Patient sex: F
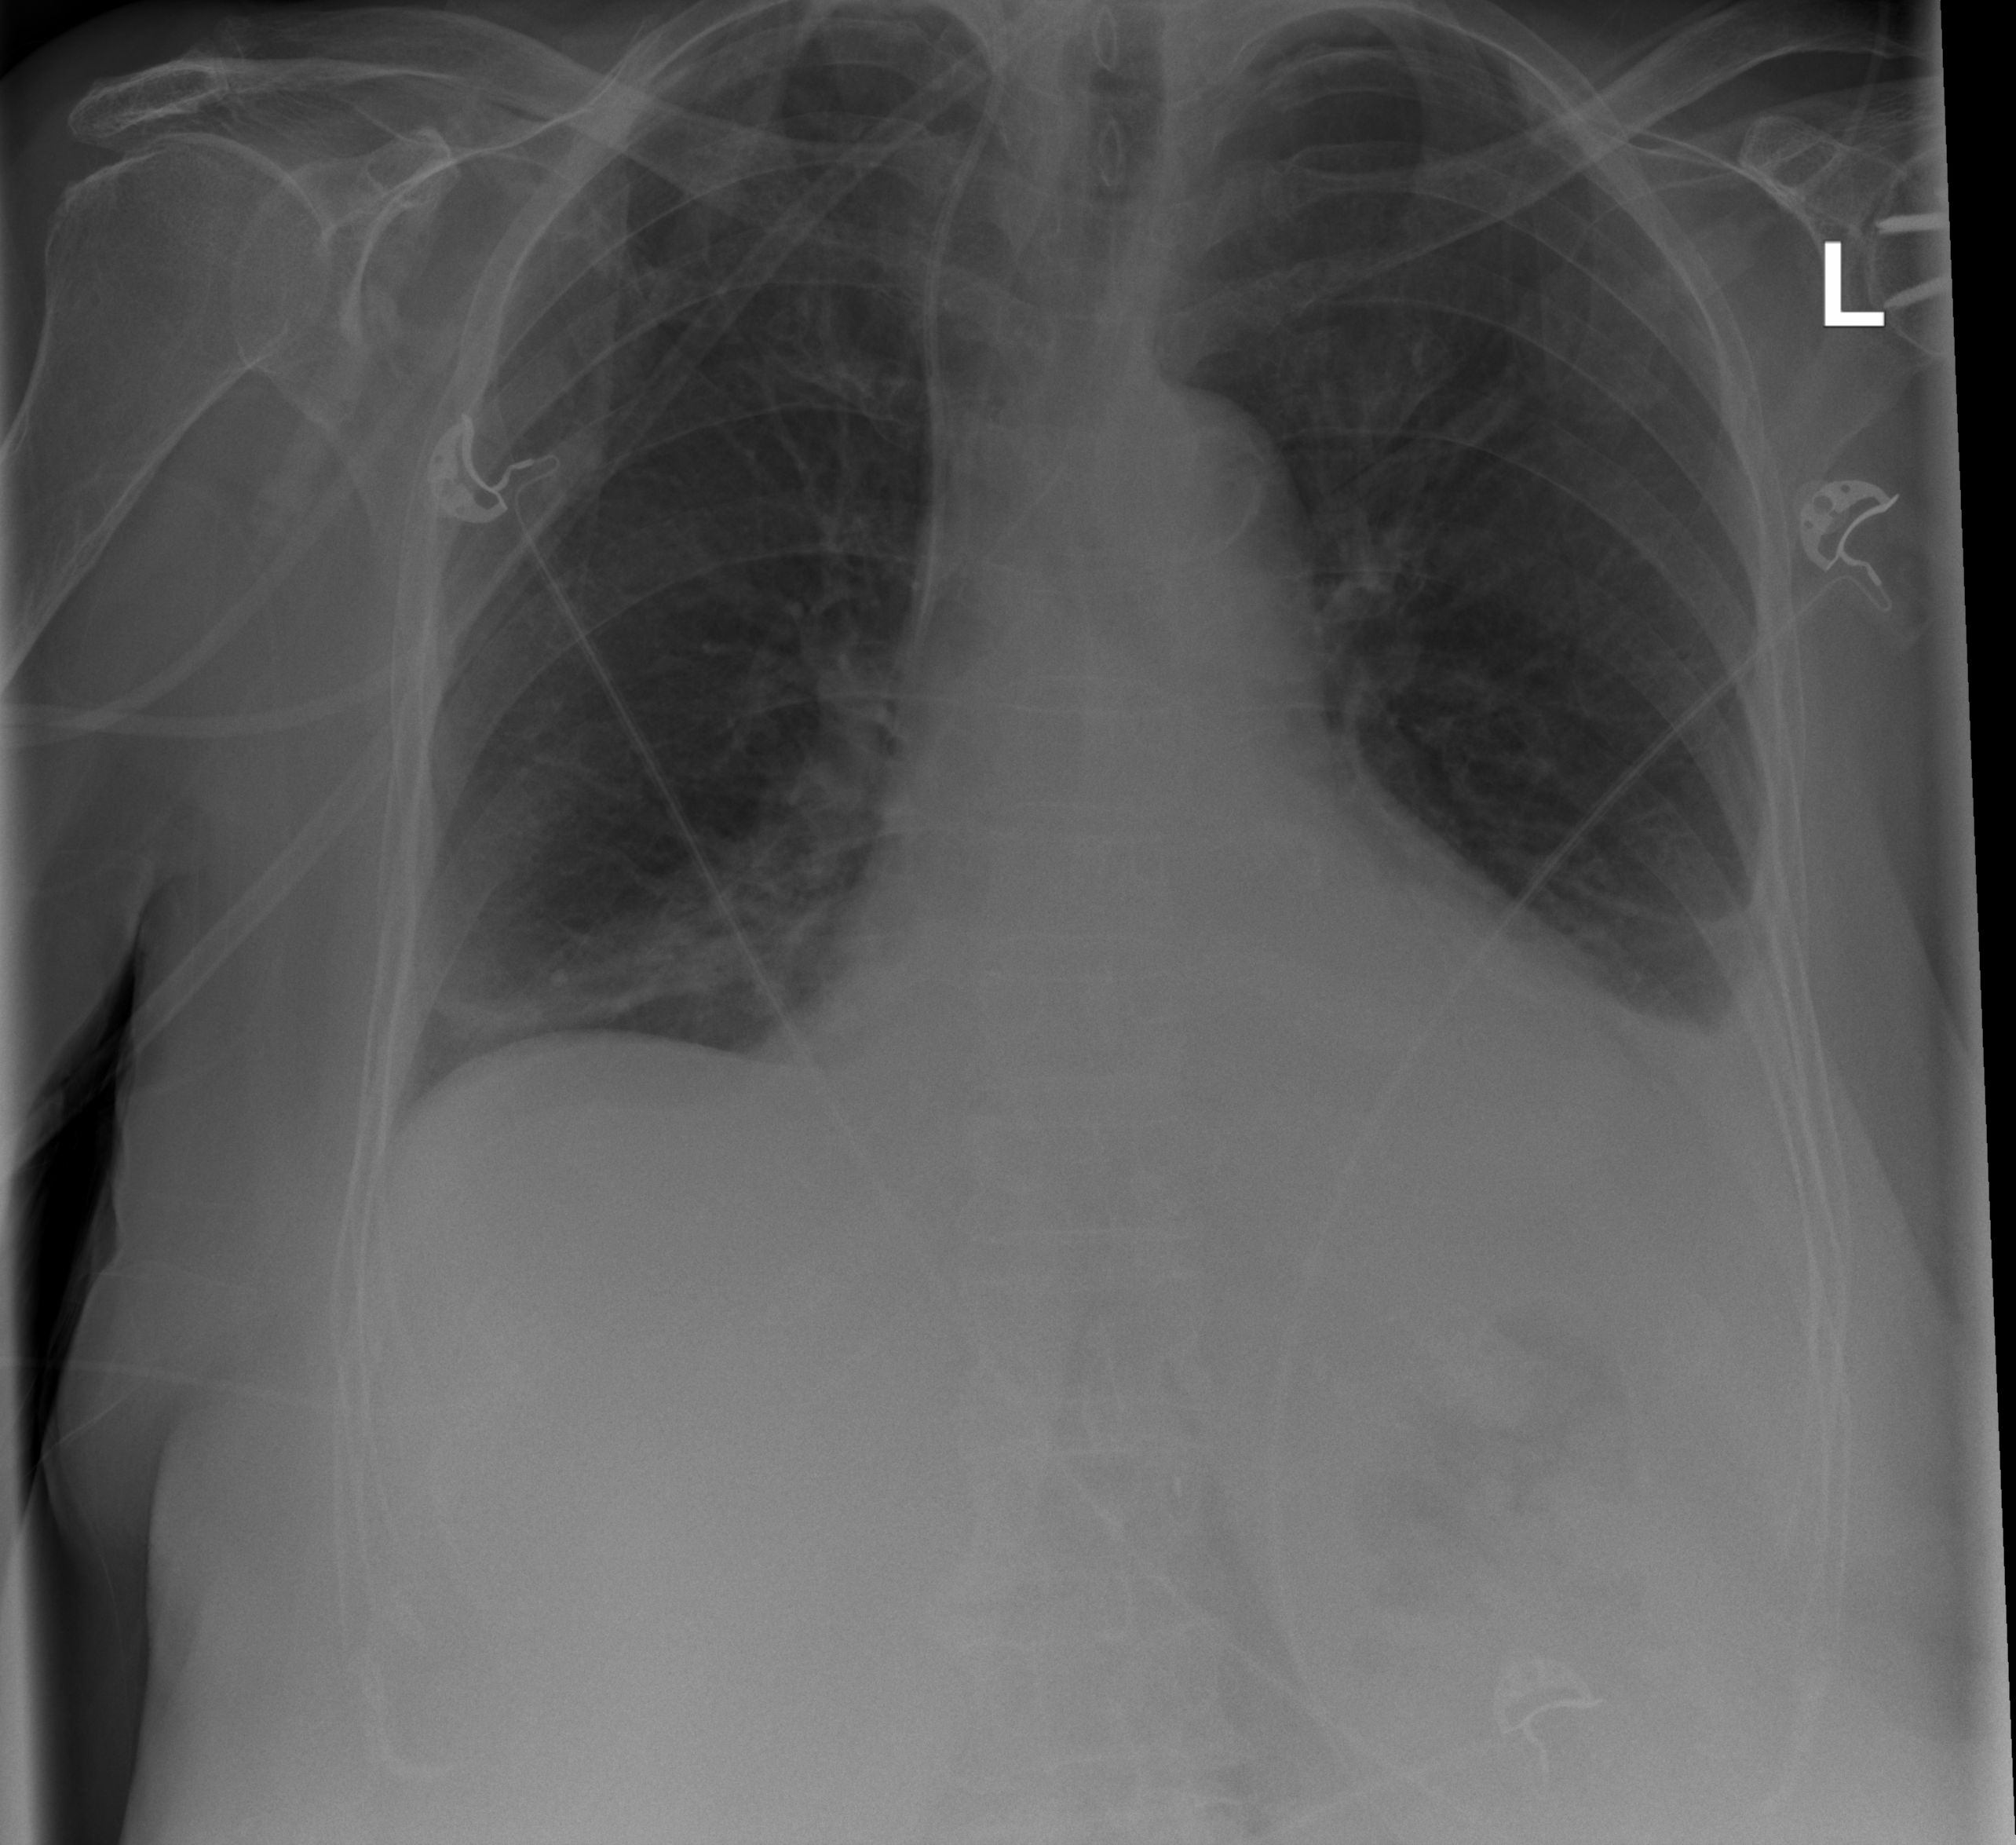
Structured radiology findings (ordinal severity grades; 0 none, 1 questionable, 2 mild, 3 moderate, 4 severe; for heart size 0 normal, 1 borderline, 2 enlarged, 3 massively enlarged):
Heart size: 1
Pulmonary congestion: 0
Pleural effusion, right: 0
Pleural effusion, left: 2
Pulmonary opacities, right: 0
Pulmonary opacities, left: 0
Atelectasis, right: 2
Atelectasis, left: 2